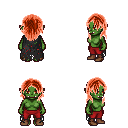
a pixel art fantasy rpg character, female body template, orc, green skin, black tattered cape, red pants, red long hairstyle, brown shoes, four views (front, back, left, right), 2x2 character sprite sheet, small pixel art, hard edges, no anti-aliasing